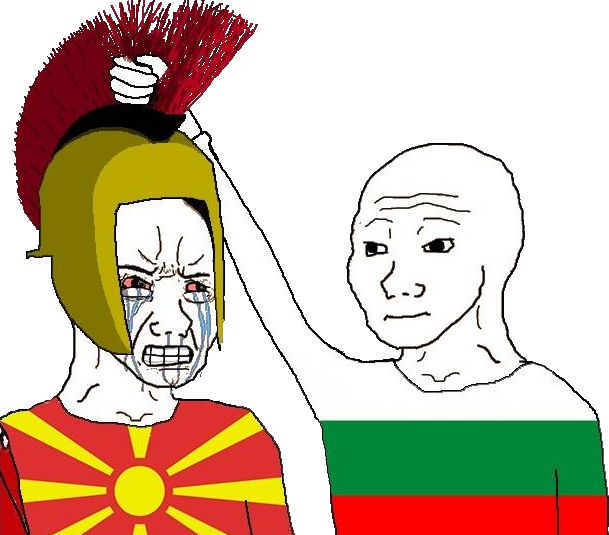
Label: 5_Crying_Wojak